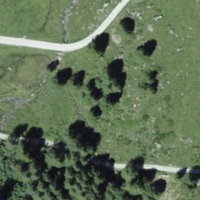
EUNIS habitat code: 26
Species observed at this site:
Saxifraga rotundifolia
Viola calcarata